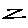
Label: zigzag